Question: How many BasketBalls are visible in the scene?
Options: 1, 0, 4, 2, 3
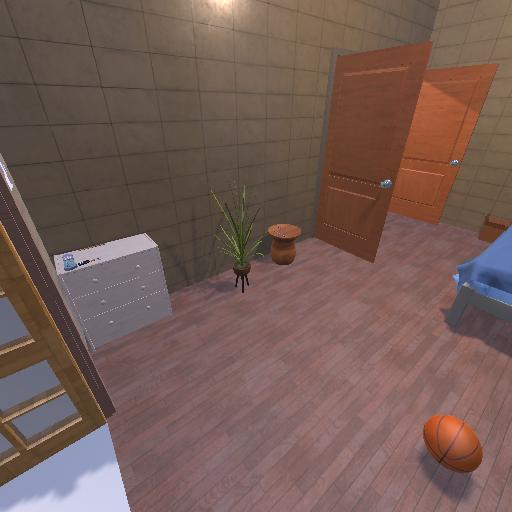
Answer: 1